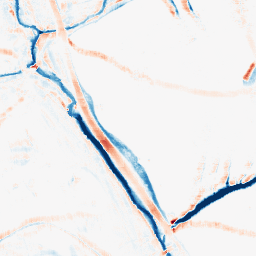
Category: morphological
Decomposition family: morphological_rect
Decomposition parameters: operation: average
width: 10
height: 10
Upsampling method: lanczos
Upsampling parameters: scale: 4
Upsampling scale: 4